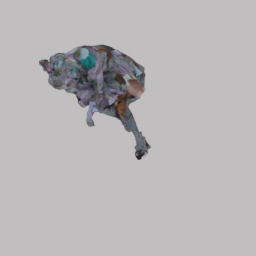
Label: people